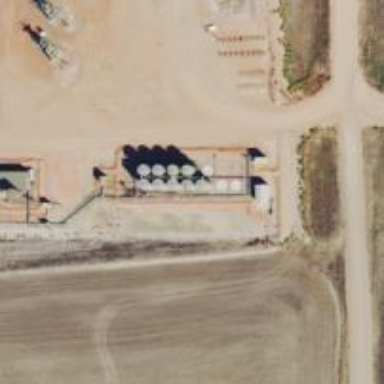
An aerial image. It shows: Storage tank with man-made structure.